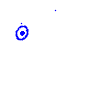
Particle: electron